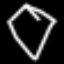
Label: diamond